Field crop: maize
Growth stage: 1
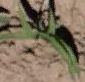
Species: maize